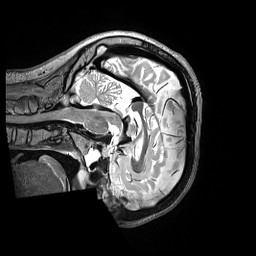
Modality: T2w
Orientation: sagittal